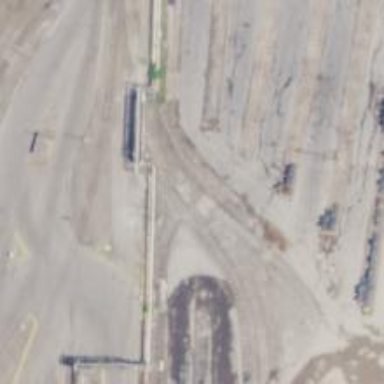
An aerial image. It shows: Abandoned railway.